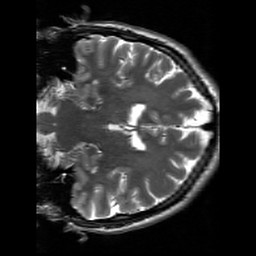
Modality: T2w
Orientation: coronal
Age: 21
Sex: male
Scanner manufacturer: siemens
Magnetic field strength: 3 T
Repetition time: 7 s
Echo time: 0.09 s